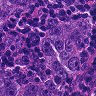
Metastatic tissue present: yes